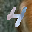
Label: 4